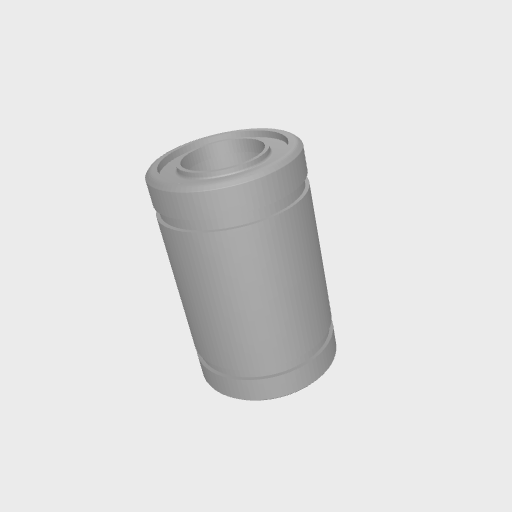
Part: LinearBearing8ID24